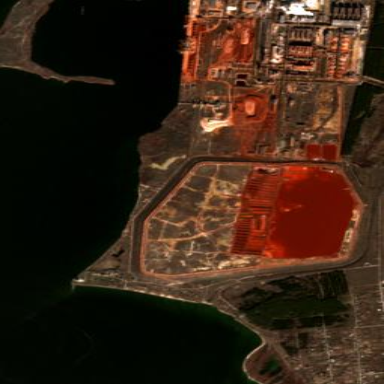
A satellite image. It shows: Landfill designated for red mud.